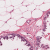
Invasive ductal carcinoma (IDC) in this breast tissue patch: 0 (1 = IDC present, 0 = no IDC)